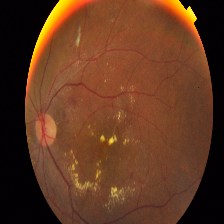
Diabetic retinopathy grade: Proliferative DR